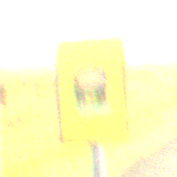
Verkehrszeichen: FahrzeugeMitWassergefaehrdenderLadungOhnePfeilsymbol
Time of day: SunriseSunset
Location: Outdoor (RoadRail)
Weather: Clear
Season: NotSpecified
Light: Natural